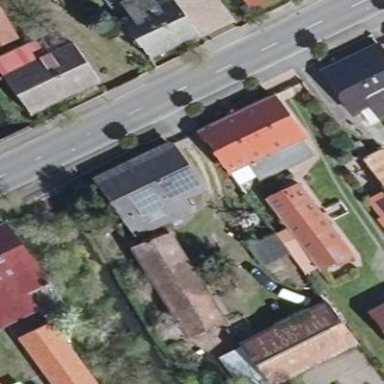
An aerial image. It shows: Simple house.